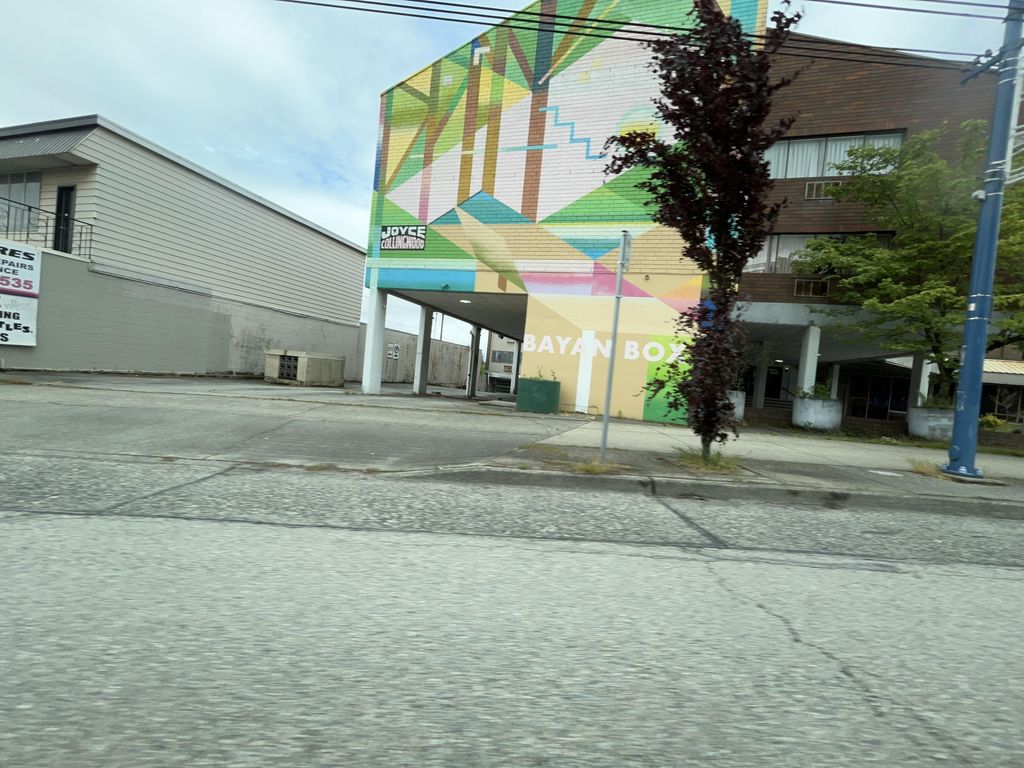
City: vancouver